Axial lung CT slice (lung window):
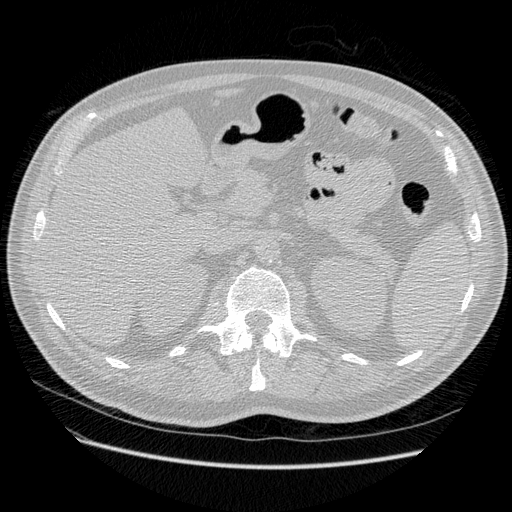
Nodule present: no